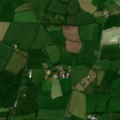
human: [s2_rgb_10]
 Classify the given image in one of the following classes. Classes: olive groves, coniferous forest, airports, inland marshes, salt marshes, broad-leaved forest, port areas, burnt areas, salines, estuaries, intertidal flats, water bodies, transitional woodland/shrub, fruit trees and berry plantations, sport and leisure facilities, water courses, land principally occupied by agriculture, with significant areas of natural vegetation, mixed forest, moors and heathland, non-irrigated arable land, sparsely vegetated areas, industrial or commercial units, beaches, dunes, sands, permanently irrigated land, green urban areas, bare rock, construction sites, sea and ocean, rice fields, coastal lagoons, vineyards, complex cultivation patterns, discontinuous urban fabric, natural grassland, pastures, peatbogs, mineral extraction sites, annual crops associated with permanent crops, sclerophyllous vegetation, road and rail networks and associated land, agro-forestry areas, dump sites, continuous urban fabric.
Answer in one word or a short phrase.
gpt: pastures